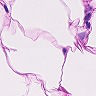
Metastatic tissue present: no